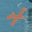
Label: 4